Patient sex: F
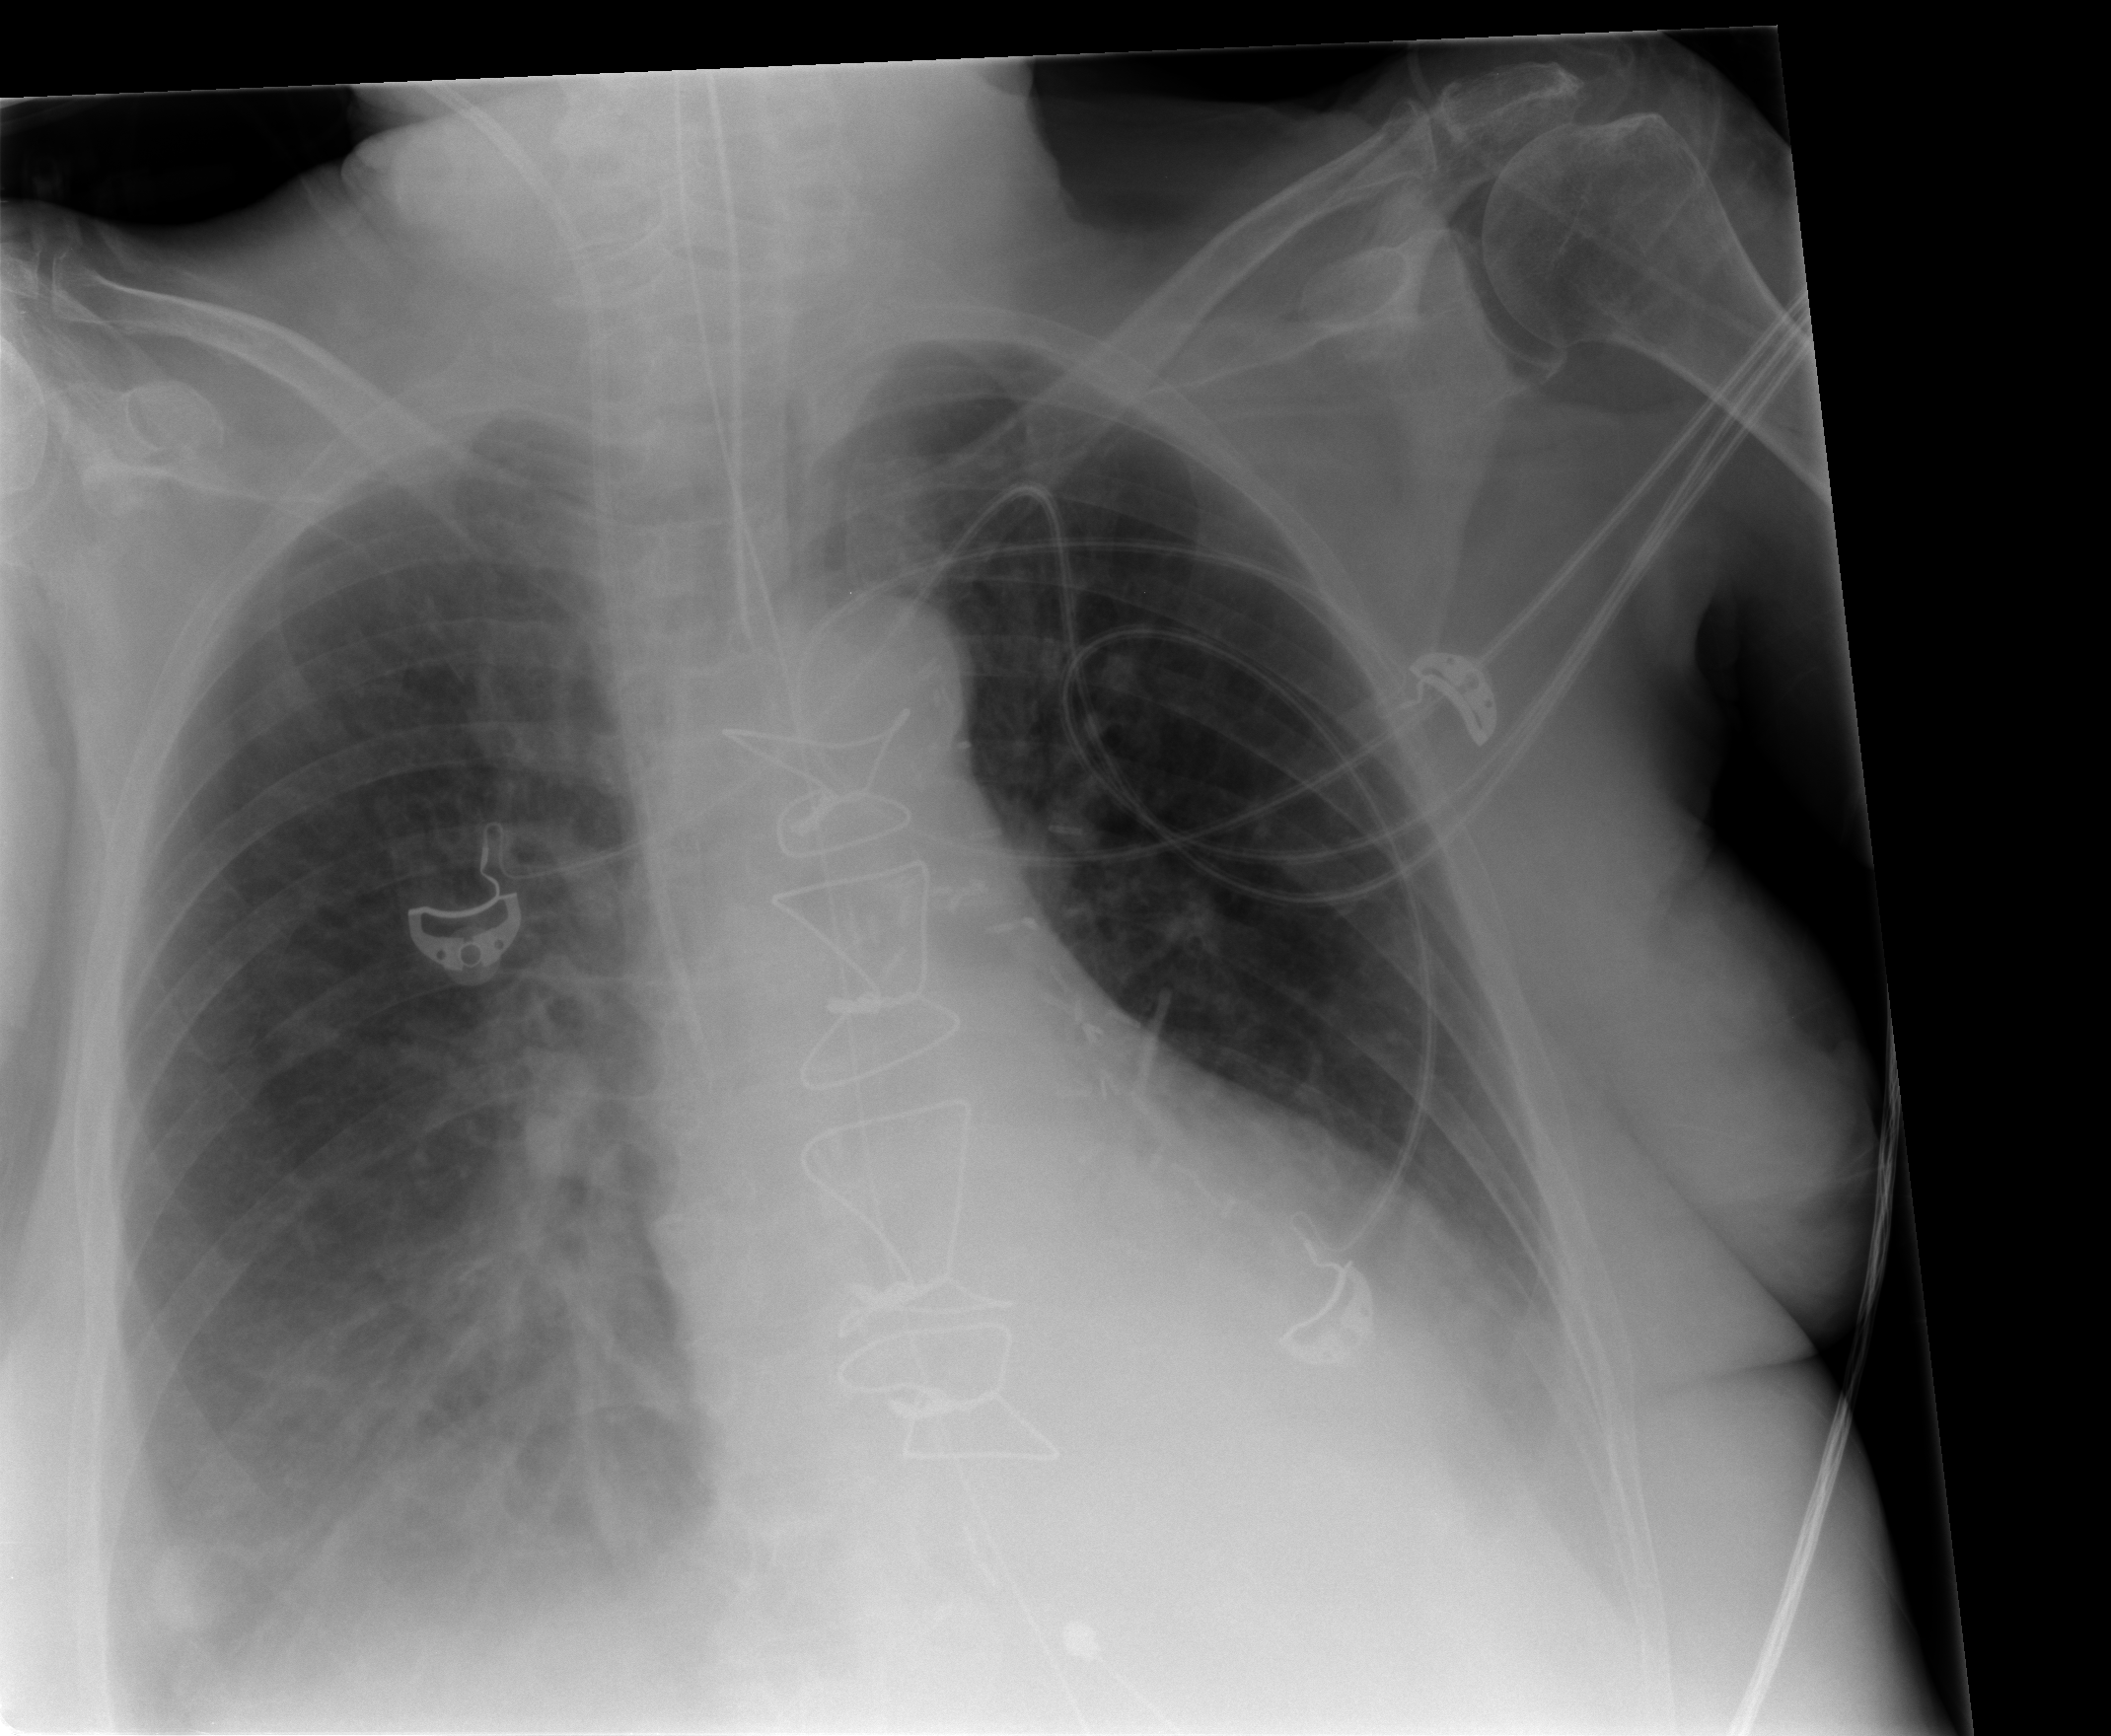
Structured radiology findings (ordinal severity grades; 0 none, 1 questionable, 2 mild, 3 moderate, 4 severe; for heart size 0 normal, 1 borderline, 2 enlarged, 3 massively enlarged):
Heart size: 2
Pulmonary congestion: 2
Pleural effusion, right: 2
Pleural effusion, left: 1
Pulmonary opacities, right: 3
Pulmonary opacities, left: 0
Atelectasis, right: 3
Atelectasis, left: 1